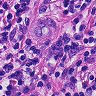
Metastatic tissue present: no